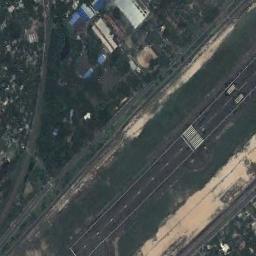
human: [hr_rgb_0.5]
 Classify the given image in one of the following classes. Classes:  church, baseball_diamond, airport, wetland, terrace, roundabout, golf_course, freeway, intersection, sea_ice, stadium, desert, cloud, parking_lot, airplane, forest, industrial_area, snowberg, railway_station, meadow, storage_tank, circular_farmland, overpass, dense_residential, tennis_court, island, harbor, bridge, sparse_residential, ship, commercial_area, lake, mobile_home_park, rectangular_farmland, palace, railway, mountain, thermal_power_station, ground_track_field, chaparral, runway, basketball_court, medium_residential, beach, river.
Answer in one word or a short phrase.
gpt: runway